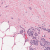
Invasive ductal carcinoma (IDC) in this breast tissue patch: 0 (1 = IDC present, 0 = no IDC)